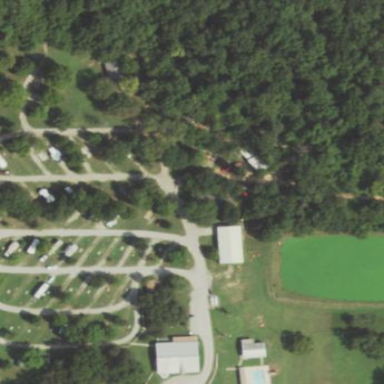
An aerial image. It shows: Caravan site with tents.